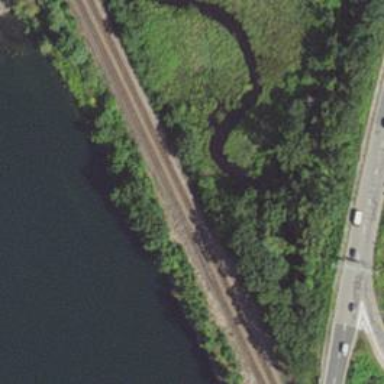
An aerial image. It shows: Disused railway spur.